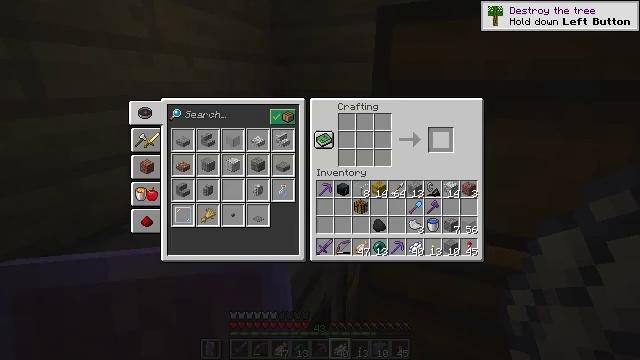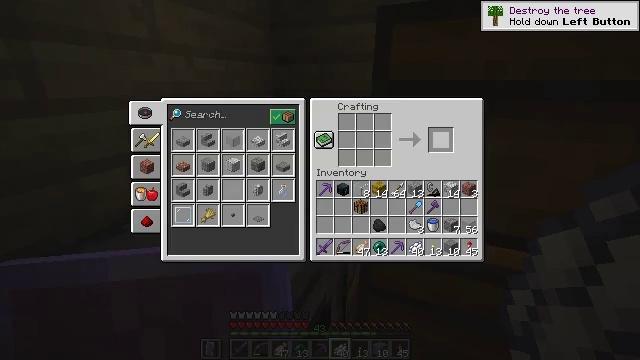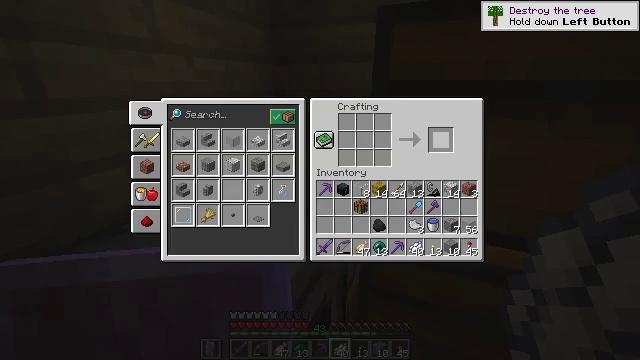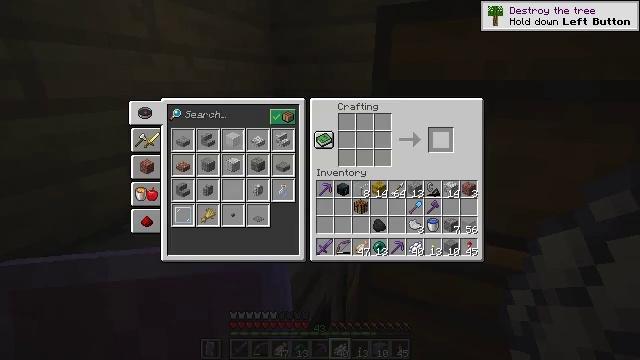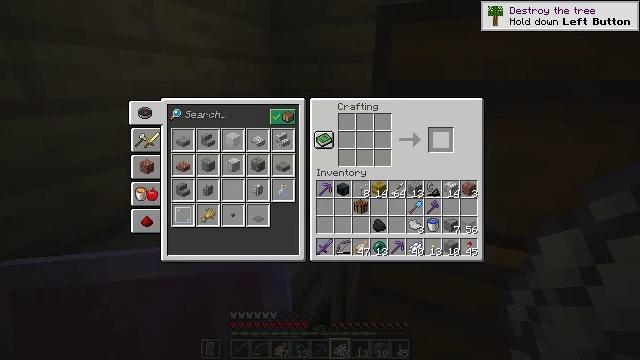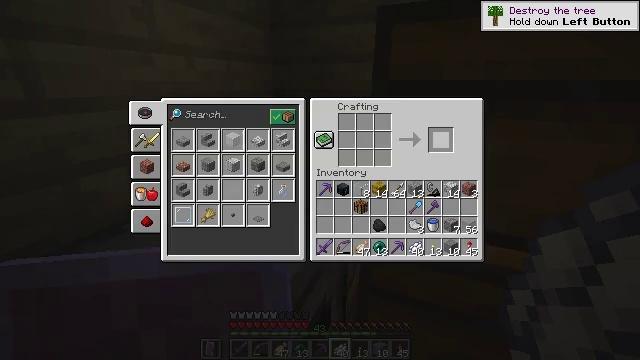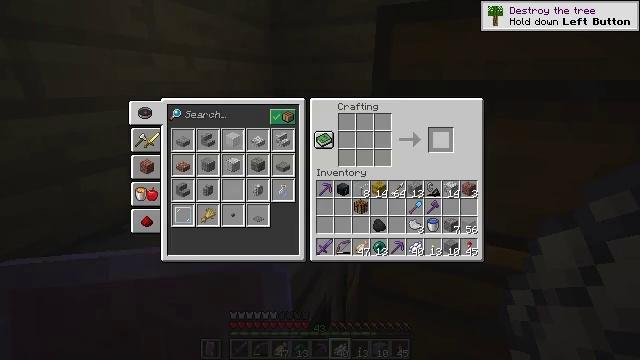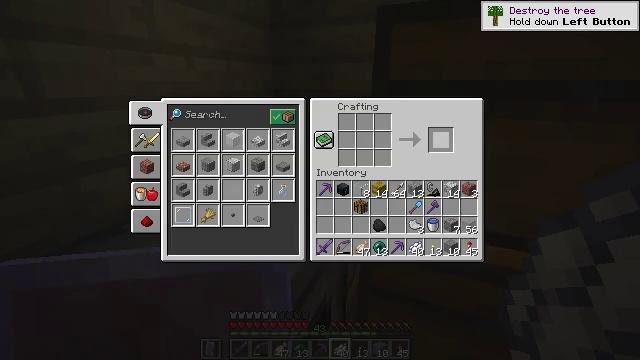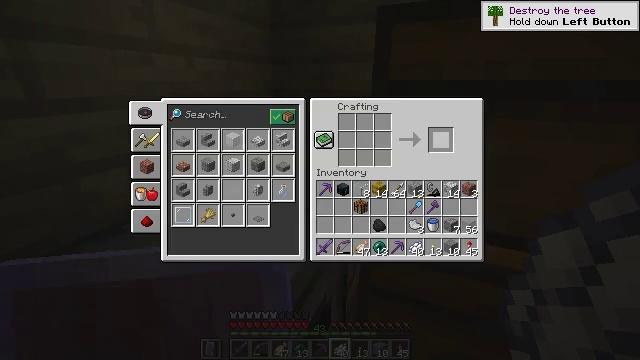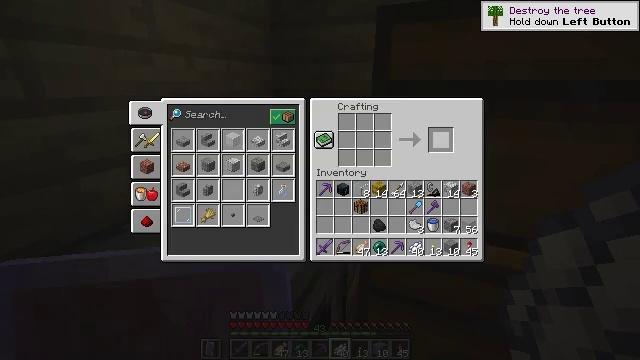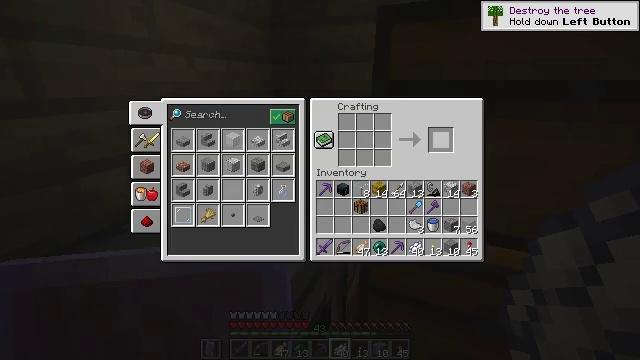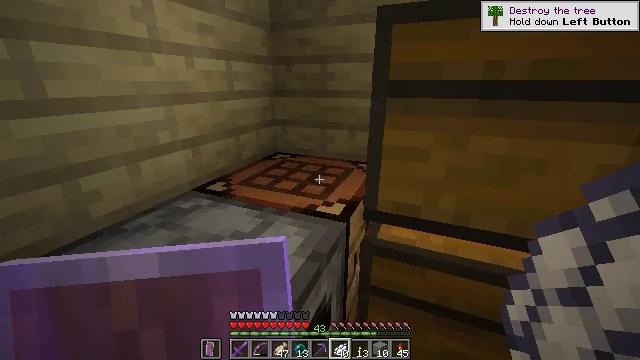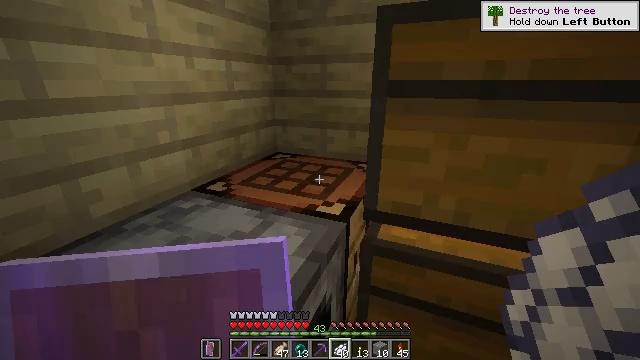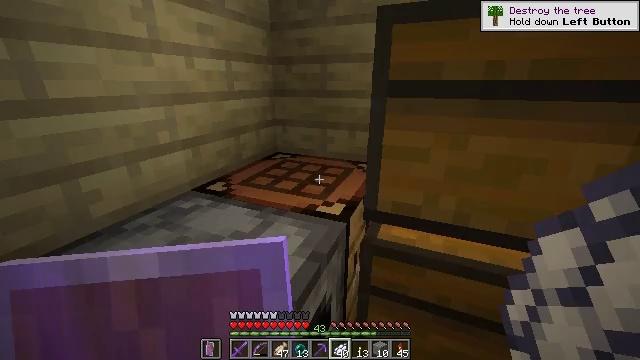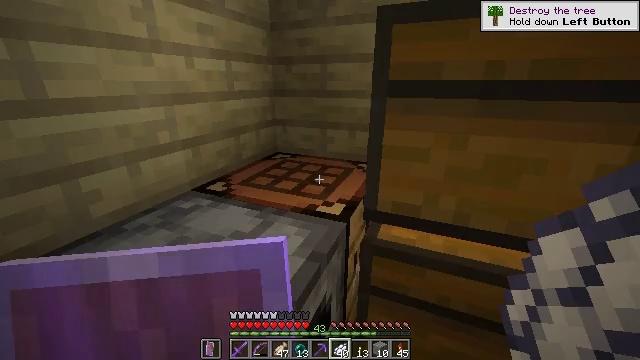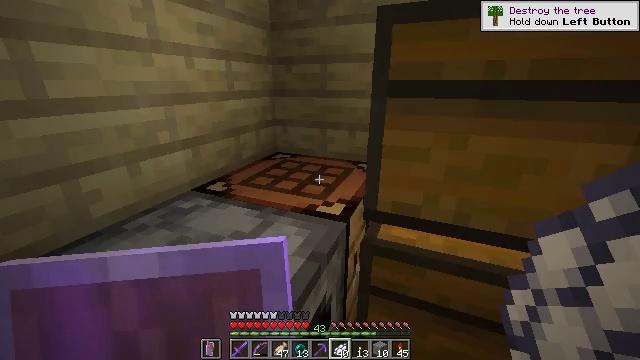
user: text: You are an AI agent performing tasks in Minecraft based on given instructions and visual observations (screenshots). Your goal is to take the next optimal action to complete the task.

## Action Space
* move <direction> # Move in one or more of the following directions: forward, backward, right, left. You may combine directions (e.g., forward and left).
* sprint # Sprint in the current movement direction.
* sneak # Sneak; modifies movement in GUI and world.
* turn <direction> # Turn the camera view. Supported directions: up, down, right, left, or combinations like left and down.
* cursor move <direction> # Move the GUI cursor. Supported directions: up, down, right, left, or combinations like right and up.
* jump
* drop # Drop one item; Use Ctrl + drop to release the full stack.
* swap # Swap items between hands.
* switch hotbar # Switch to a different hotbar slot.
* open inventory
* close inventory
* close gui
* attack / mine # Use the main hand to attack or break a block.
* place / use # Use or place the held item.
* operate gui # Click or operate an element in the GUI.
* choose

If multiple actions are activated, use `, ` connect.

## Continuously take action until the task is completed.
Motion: motion action
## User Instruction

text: Craft light gray stained glass.
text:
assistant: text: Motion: sneak, operate gui, open gui
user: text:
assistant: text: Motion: sneak, operate gui
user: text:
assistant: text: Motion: sneak, operate gui
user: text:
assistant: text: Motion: sneak, operate gui
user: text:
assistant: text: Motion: sneak, operate gui
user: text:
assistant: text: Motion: sneak, operate gui
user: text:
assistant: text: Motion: operate gui
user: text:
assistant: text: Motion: no_op
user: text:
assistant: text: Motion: no_op
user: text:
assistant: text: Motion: no_op
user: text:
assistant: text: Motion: no_op
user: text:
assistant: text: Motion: close gui
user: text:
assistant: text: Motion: no_op
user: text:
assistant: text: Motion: no_op
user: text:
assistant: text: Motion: no_op
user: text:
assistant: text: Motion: turn right
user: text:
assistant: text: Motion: turn right and down
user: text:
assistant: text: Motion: turn right and down
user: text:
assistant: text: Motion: turn right and down
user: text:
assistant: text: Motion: no_op
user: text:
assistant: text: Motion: turn down
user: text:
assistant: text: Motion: turn left
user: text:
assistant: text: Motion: turn left
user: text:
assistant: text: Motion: turn left
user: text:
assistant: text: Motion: turn left
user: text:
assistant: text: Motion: turn left
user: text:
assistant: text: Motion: use / place
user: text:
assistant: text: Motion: use / place
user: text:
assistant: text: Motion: use / place
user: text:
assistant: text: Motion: use / place